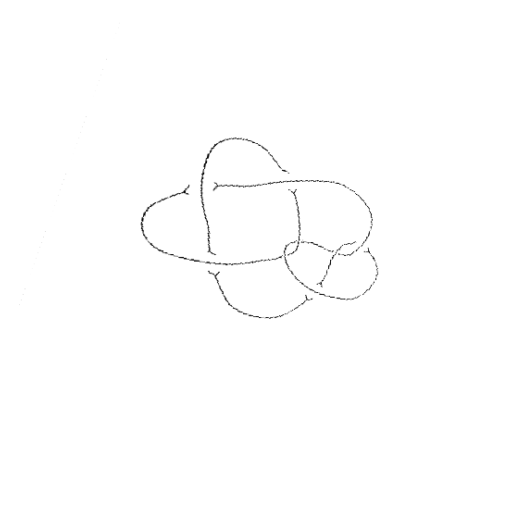
Crossing number: 8